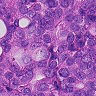
Metastatic tissue present: yes